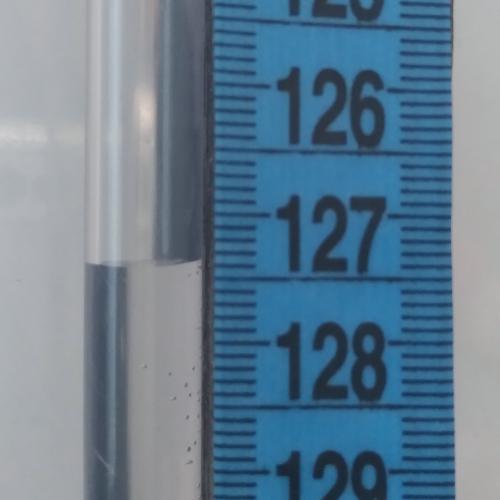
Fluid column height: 127.4 cm